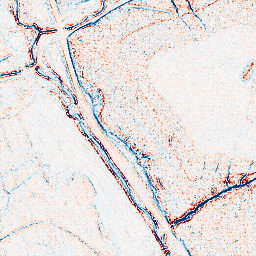
Category: edge_preserving
Decomposition family: bilateral
Decomposition parameters: d: 5
sigma_color: 100
sigma_space: 25
Upsampling method: sinc_blackman
Upsampling parameters: scale: 8
kernel_size: 16
Upsampling scale: 8